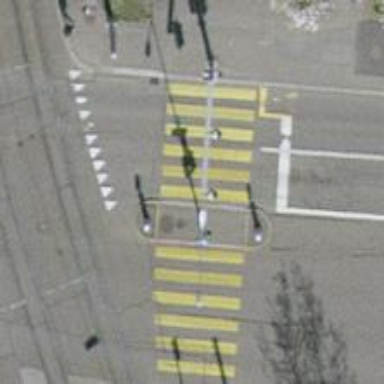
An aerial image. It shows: Road with traffic signals and zebra crossing marked by zebra lines.